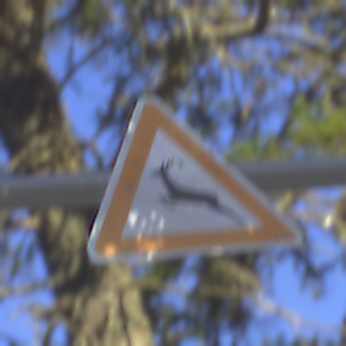
Verkehrszeichen: WildwechselRechts
Umgebung: Outdoor, Nature
Tageszeit: MorningAfternoon
Wetter: Clear
Licht: Natural
Jahreszeit: Winter
Kontrast: HighContrast